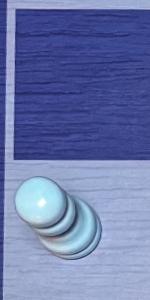
Label: Pawn_White